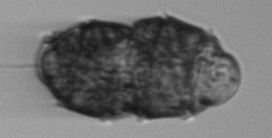
Label: Margalefidinium